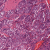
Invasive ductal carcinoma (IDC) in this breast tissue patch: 0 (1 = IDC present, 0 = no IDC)